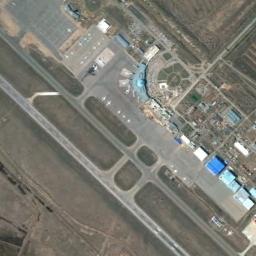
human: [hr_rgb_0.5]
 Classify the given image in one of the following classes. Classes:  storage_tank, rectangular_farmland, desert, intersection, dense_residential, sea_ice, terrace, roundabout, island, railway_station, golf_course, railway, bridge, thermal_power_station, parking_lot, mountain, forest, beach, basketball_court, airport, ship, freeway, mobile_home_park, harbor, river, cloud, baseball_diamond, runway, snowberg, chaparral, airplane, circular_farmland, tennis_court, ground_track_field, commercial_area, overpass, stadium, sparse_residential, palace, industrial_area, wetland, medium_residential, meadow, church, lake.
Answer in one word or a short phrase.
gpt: airport